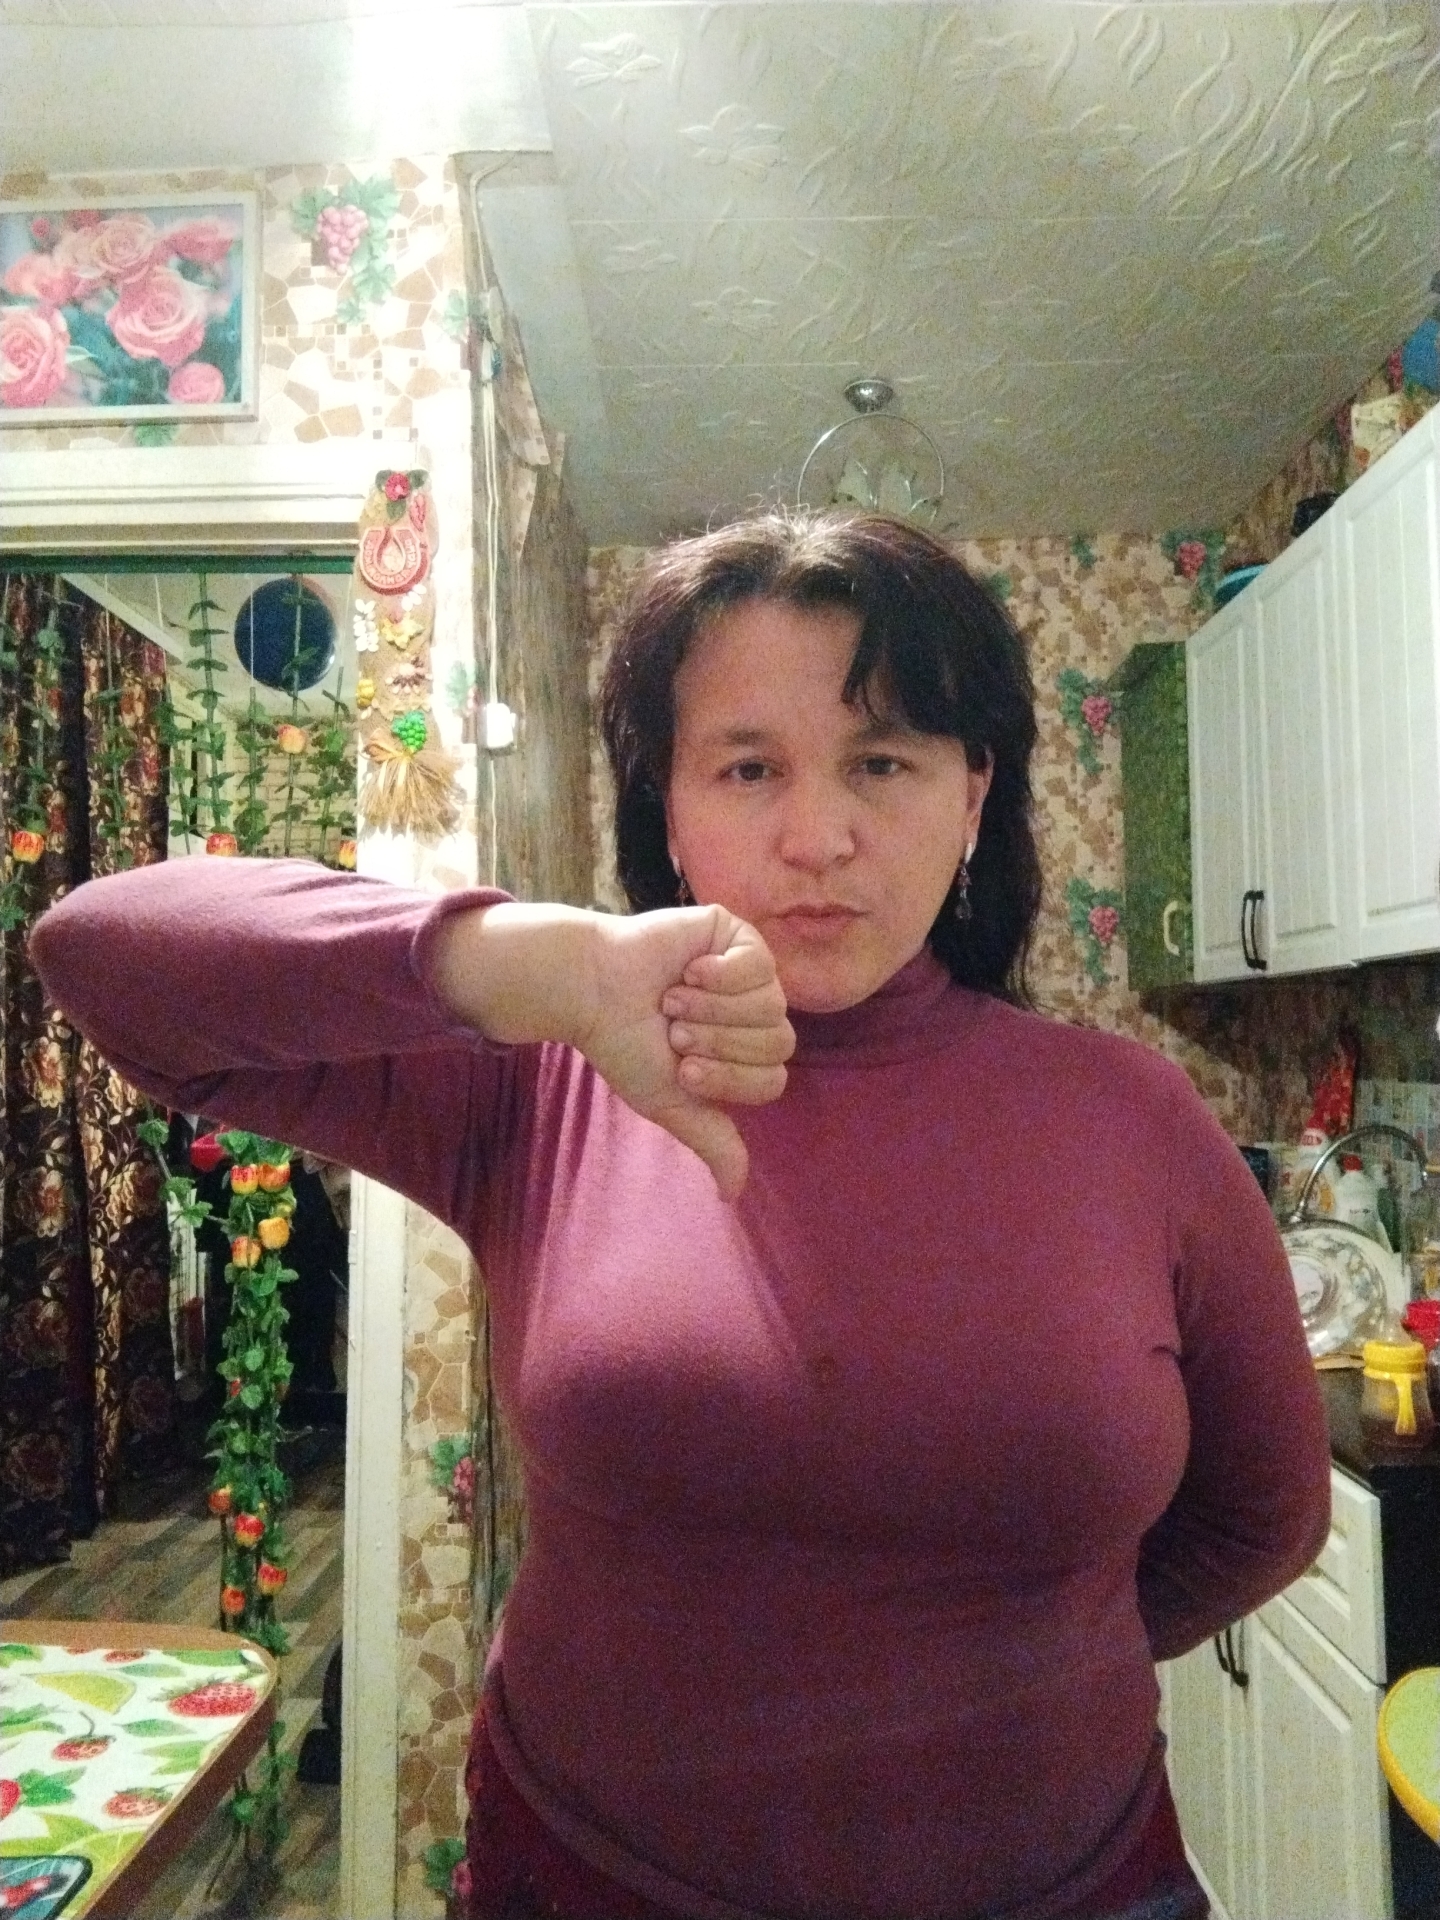
Label: noise